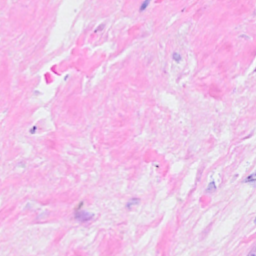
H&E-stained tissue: Breast